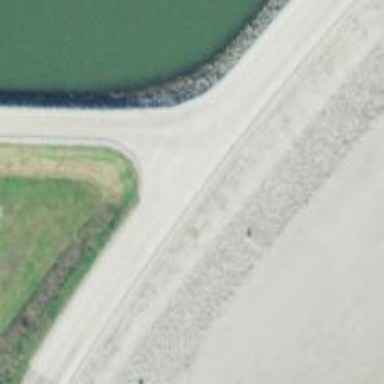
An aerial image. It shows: Secondary road with embankment.